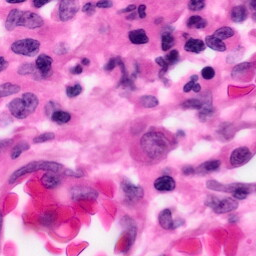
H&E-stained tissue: Pancreatic